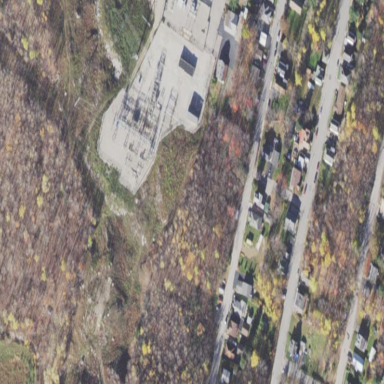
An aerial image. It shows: Distribution level power substation.